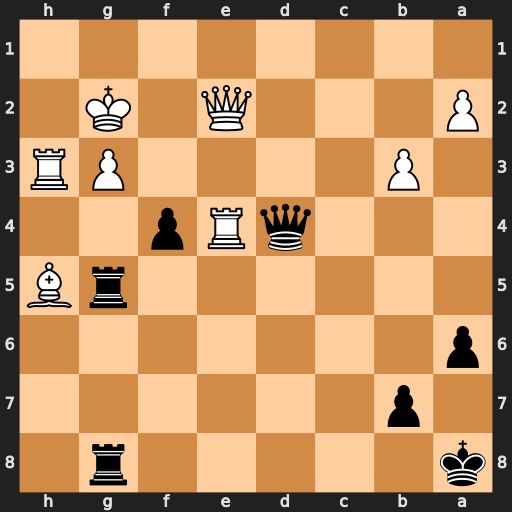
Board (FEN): k5r1/1p6/p7/6rB/3qRp2/1P4PR/P3Q1K1/8
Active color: b
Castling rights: -
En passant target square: -
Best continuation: Rxg3+ Rxg3 Rxg3+ Kf1 Qg1#